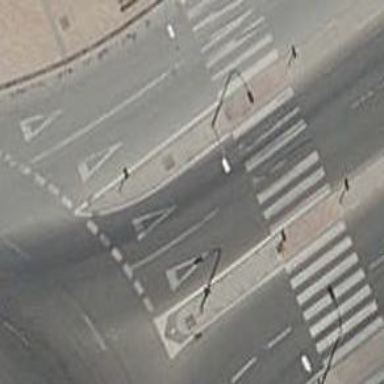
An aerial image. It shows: Road with "give way" sign.